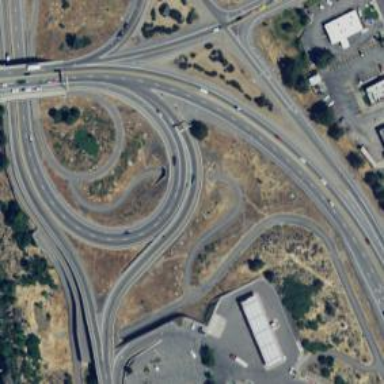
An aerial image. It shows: Trunk link highway.